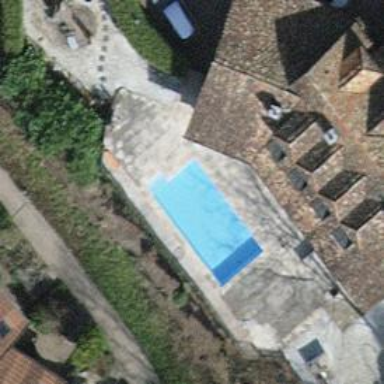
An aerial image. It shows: Swimming pool located in leisure land.